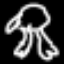
Label: frog